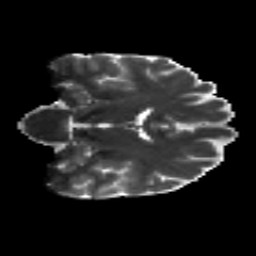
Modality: T2w
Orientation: coronal
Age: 24
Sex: male
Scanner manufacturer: siemens
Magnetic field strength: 3 T
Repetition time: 8.8 s
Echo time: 0.085 s